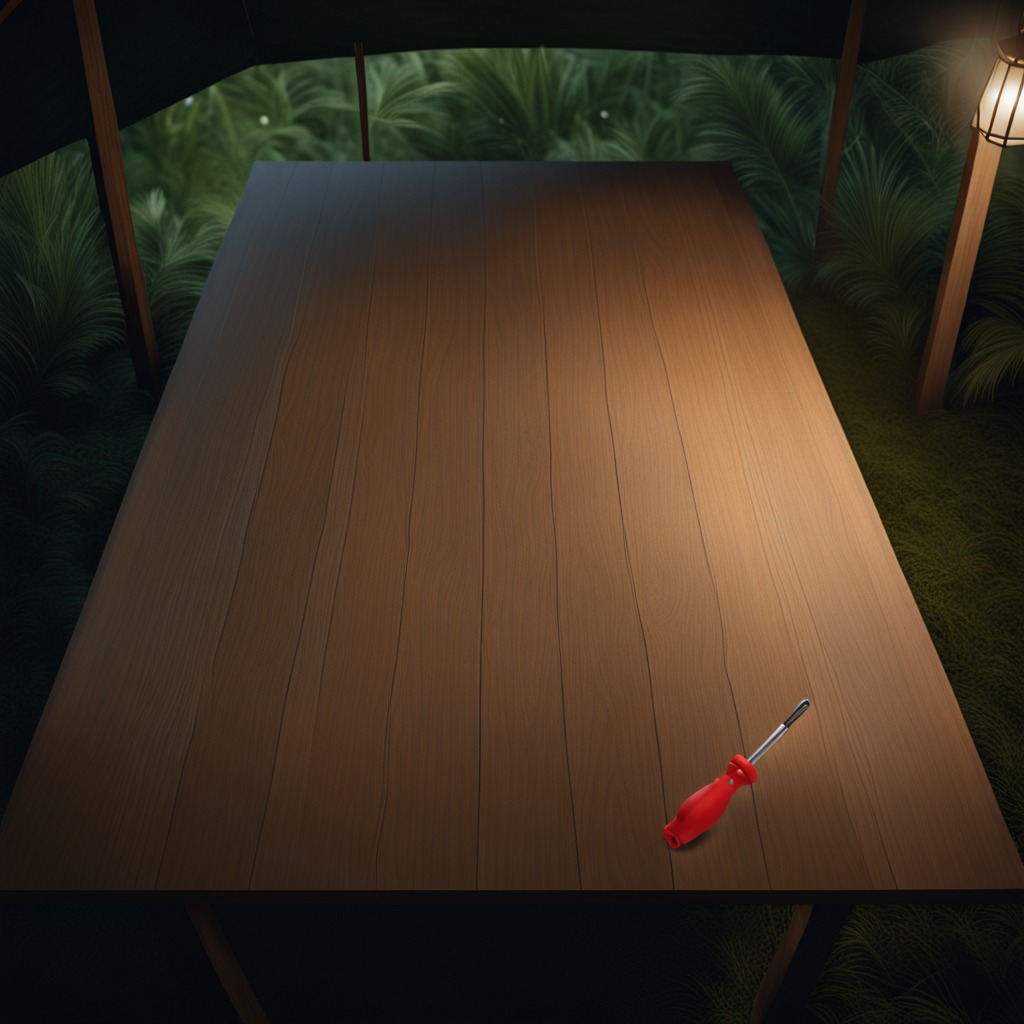
A screwdriver is lying on a wooden table inside a jungle field workshop tent at night dim ambient light soft shadows worn but